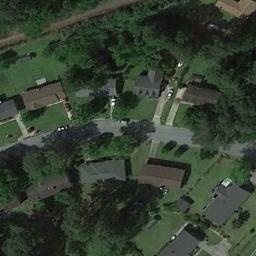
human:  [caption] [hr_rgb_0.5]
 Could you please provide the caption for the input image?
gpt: Many trees are in medium residential area .

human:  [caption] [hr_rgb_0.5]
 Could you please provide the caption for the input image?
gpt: The houses in the medium - sized residential area are arranged irregularly .

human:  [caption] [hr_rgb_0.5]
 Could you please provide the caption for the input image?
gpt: The medium residential area has some neatly arranged houses and trees on the grass and a road goes through the medium residential area .

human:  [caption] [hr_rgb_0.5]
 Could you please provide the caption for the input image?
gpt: The medium residential is on the grass next to some trees and road .

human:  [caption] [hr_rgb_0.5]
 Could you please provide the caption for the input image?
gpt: There are many green trees and some buildings on the medium residential area .